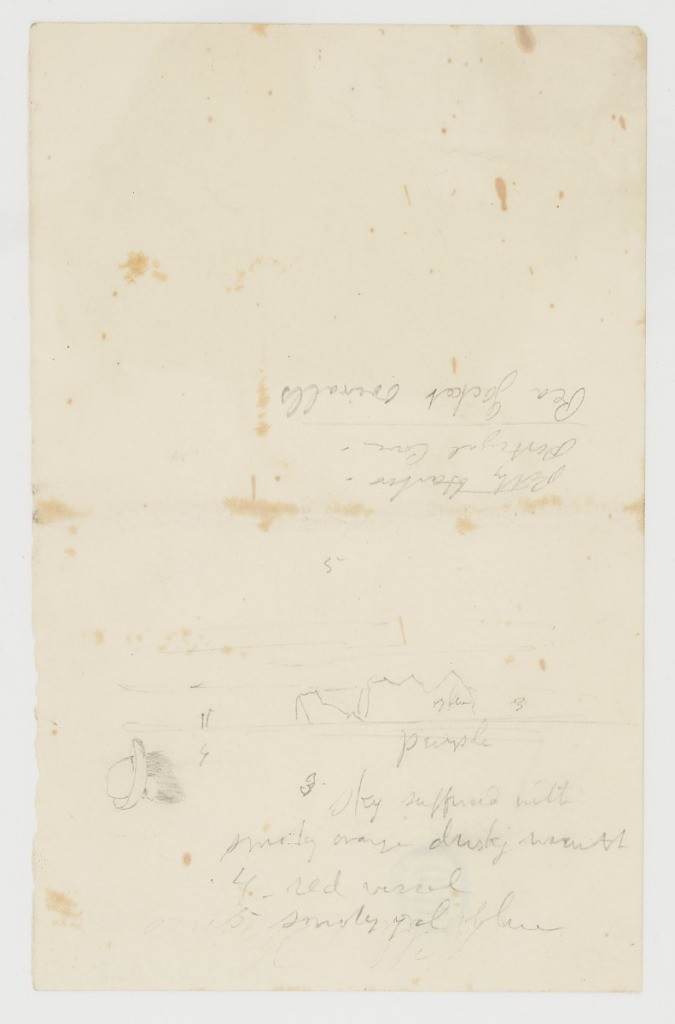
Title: Sketches of a Man's Head and Floating Iceberg, Canada
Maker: Frederic Edwin Church, American, 1826–1900
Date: June-July 1859
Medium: Graphite on white wove paper
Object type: Drawing
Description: Seascape and figure sketch showing views of a distant, craggy iceberg floating on the ocean at lower center beside a sketch of the head of a bearded man wearing a hat, shown in left profile at lower left.